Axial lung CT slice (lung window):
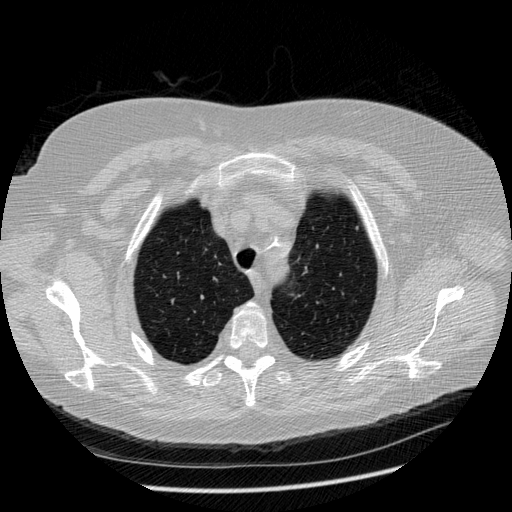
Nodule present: no